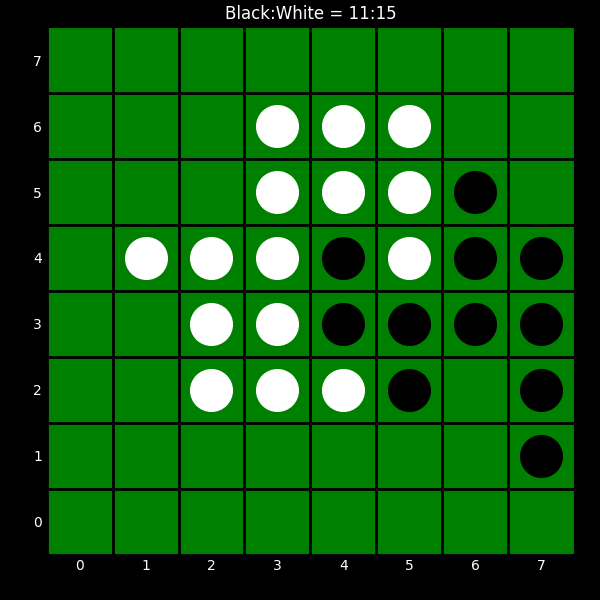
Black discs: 11
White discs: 15